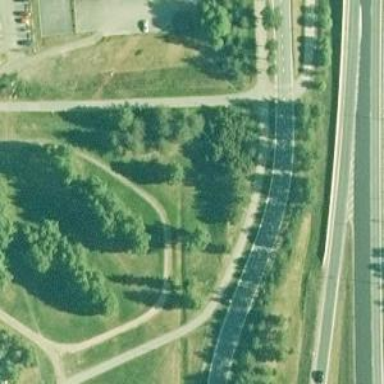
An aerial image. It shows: Footway designed for nordic skiing. The trail is groomed for both classic and skating styles.